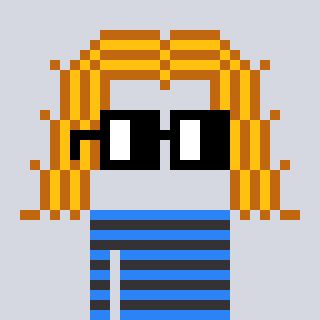
a pixel art character with square black glasses, a hair-shaped head and a grayscale-colored body on a cool background